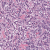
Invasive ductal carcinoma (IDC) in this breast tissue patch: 1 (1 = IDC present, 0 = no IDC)